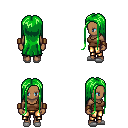
a pixel art fantasy rpg character, female body template, human, dark skin, brown pirate shirt, gold greaves, green extra-long hairstyle, leather bracers, white slippers, four views (front, back, left, right), 2x2 character sprite sheet, small pixel art, hard edges, no anti-aliasing